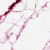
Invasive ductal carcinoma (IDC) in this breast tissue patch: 0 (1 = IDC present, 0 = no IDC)